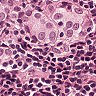
Metastatic tissue present: yes